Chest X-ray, AP view. Patient: 34 years old, sex M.
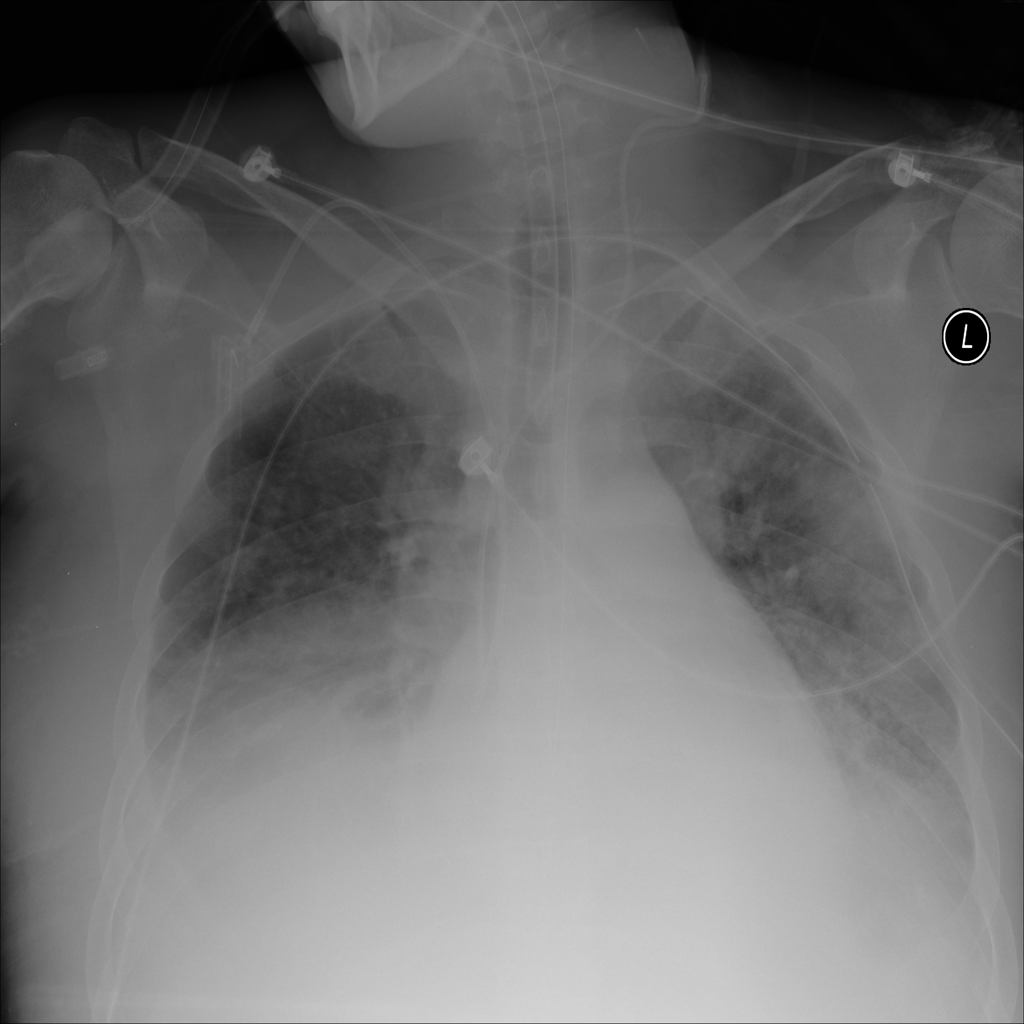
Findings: Atelectasis, Effusion, Infiltration